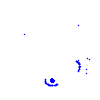
Particle: pion